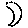
Label: moon